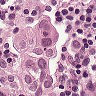
Metastatic tissue present: yes